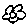
Label: flower